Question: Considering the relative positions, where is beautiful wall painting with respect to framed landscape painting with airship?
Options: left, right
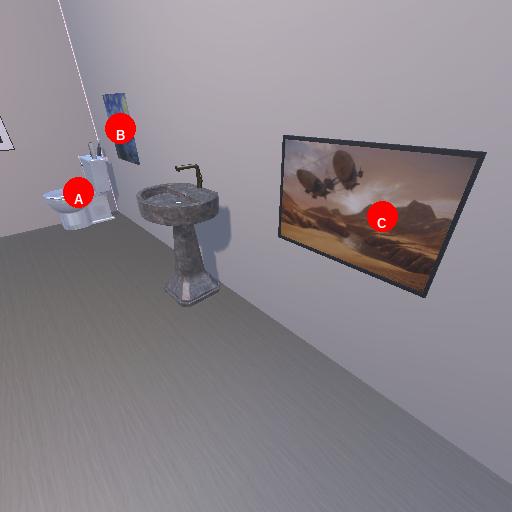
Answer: left